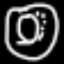
Label: donut